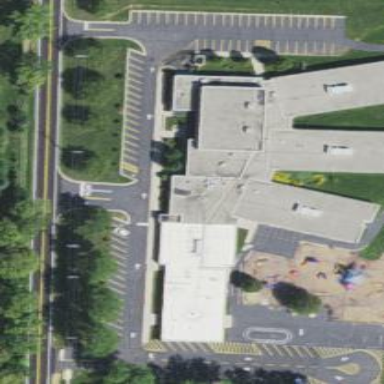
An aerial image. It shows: Kindergarten building.